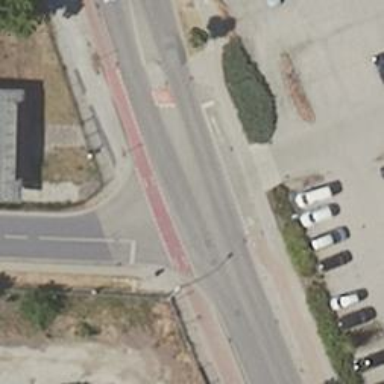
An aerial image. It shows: Tertiary road with asphalt surface. There are separate sidewalks on both sides and separate cycleway.